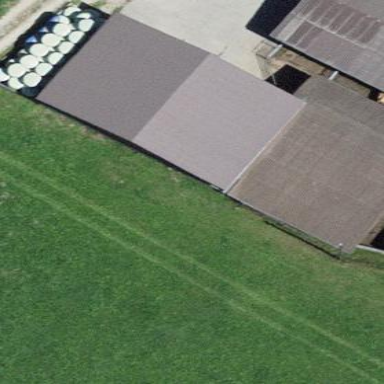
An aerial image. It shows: Barn.